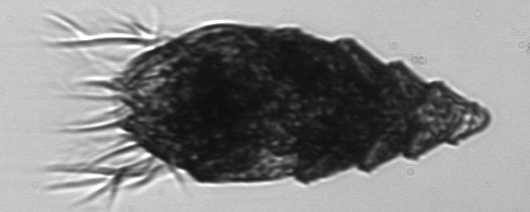
Label: Laboea_strobila